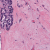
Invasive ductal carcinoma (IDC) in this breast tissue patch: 0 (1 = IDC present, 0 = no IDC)